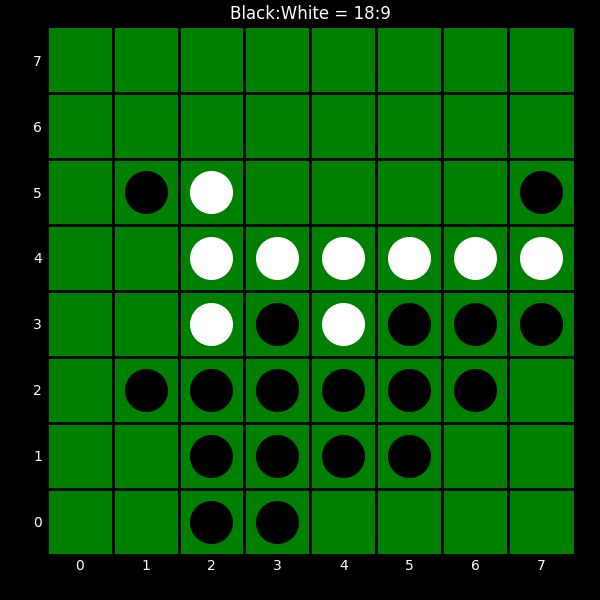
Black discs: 18
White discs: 9